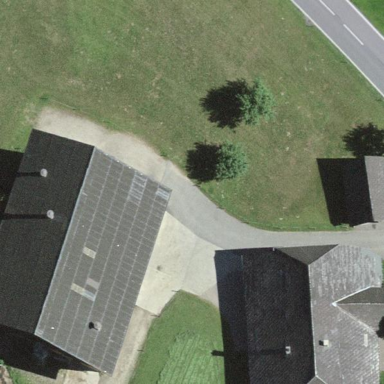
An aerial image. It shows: Farmyard area.